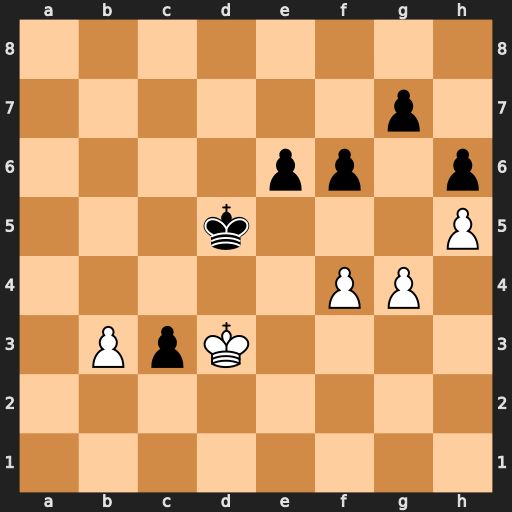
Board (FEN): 8/6p1/4pp1p/3k3P/5PP1/1PpK4/8/8
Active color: w
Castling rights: -
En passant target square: -
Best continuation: Kxc3 Ke4 b4 Kd5 Kd3